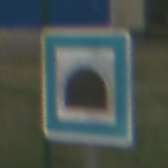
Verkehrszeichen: Tunnel
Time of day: MorningAfternoon
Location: Outdoor (Suburban)
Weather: PartlyCloudy
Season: NotSpecified
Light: Natural